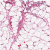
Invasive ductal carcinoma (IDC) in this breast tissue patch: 0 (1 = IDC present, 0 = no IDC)